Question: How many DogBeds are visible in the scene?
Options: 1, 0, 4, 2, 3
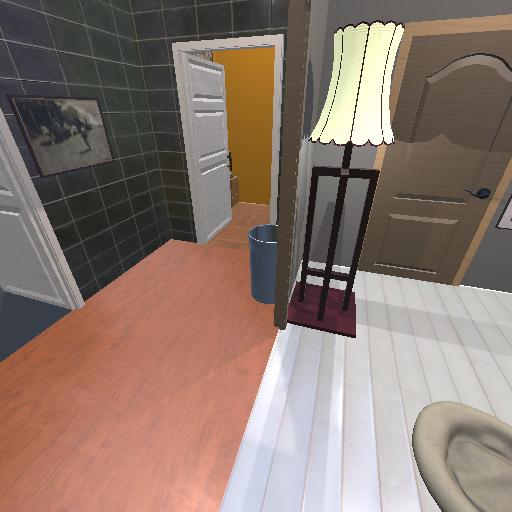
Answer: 1